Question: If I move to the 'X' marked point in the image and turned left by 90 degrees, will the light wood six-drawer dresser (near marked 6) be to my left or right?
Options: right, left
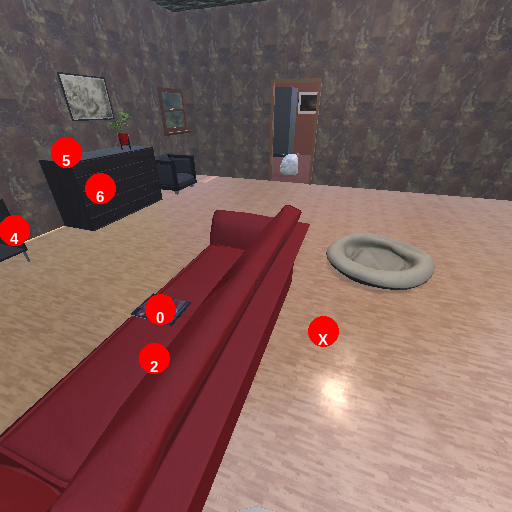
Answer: right